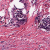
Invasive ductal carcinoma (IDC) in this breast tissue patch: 0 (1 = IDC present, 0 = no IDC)